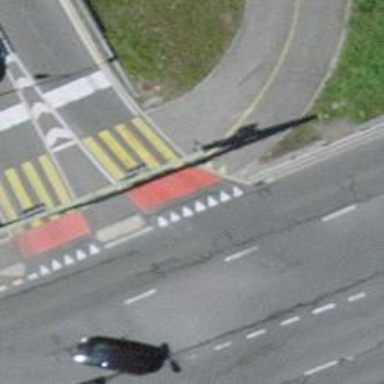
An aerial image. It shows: Cycleway crossing with surface markings.